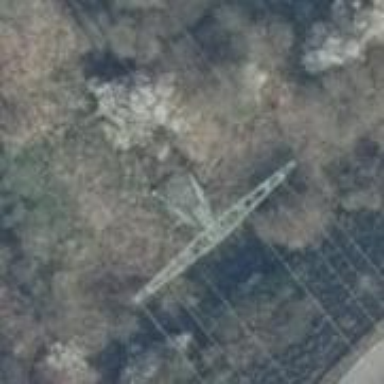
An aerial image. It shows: Power tower.